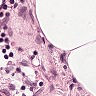
Metastatic tissue present: no